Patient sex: F
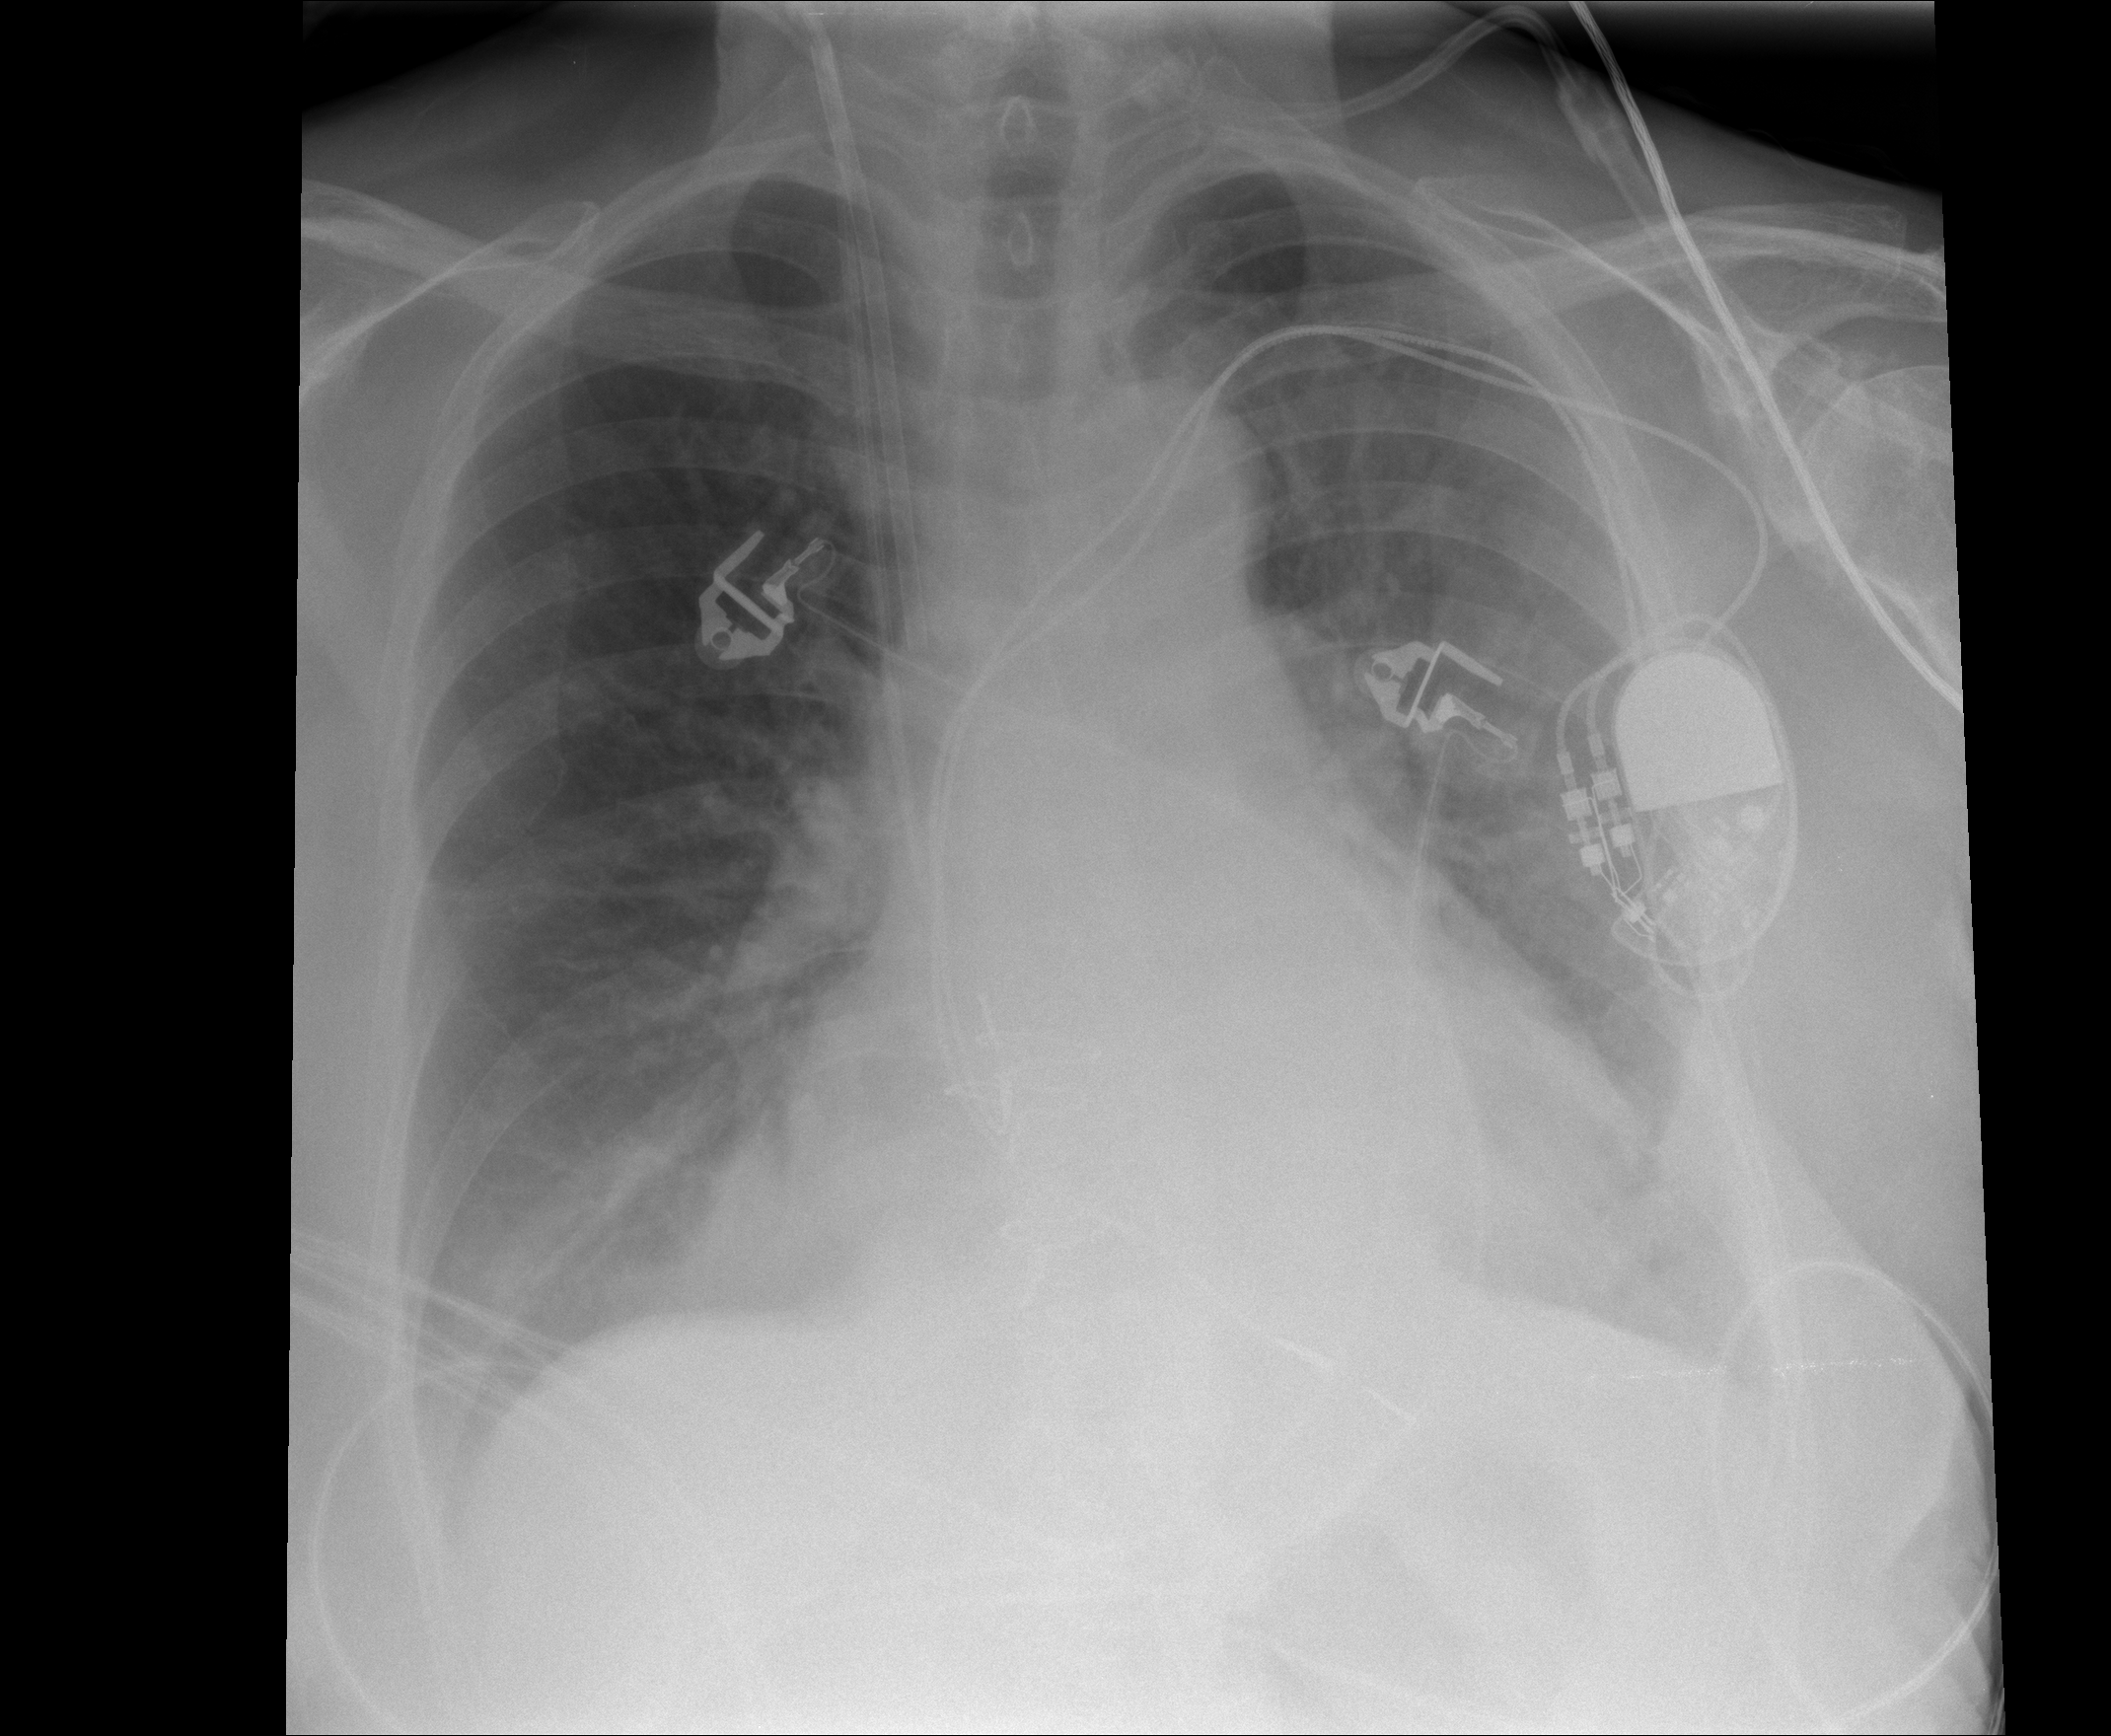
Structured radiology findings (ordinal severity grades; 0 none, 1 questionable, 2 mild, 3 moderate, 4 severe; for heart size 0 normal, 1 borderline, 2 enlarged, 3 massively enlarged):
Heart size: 2
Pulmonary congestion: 1
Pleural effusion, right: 0
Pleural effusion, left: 2
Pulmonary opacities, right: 0
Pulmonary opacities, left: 2
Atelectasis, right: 0
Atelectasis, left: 2